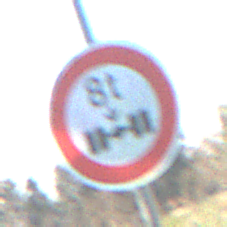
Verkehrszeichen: TatsaechlicheAchslast
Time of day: MorningAfternoon
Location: Outdoor (Nature)
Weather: Clear
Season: NotSpecified
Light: Natural